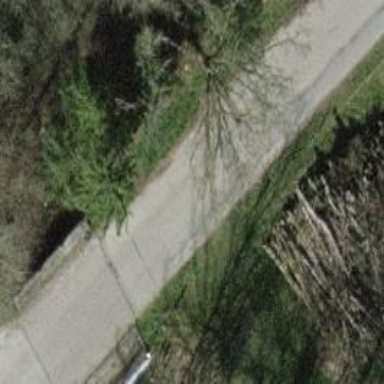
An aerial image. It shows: Unclassified road with bridge.